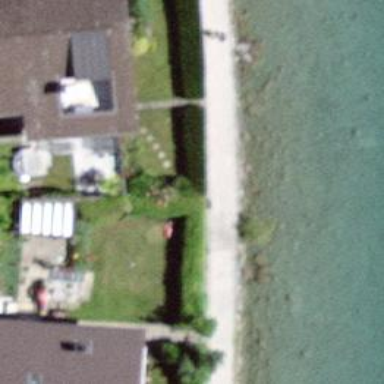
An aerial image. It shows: Hedge acting as barrier.